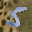
Label: 5